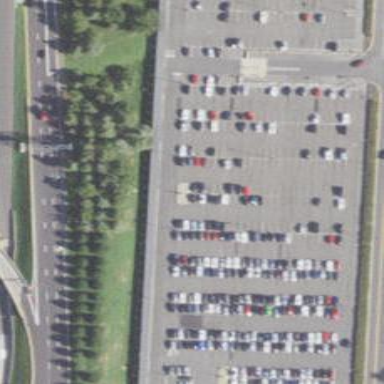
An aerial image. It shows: Parking area with asphalt surface.